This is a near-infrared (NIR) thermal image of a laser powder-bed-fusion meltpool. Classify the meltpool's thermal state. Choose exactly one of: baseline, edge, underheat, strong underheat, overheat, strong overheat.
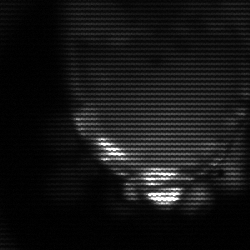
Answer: edge